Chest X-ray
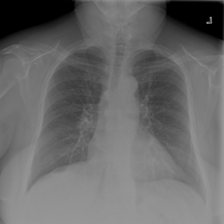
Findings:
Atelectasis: negative
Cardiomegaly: negative
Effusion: negative
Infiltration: negative
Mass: negative
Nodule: negative
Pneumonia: negative
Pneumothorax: negative
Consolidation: negative
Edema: negative
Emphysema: negative
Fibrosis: negative
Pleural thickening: negative
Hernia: negative